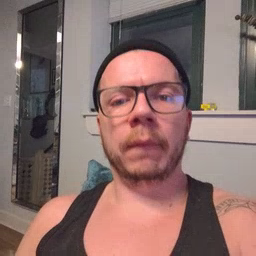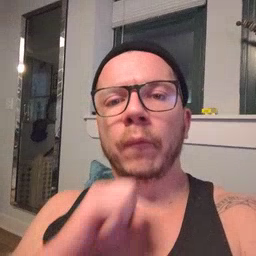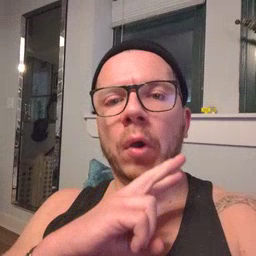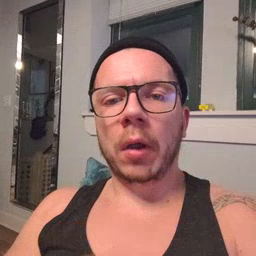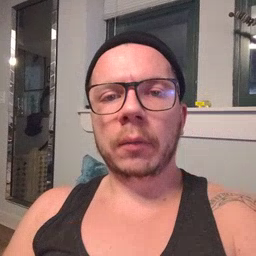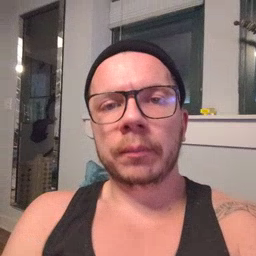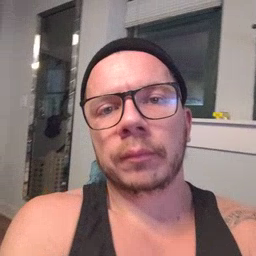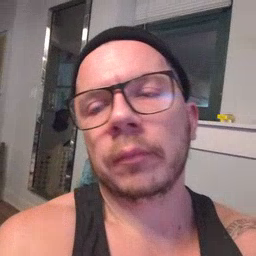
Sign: frog